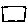
Label: square